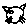
Label: cat